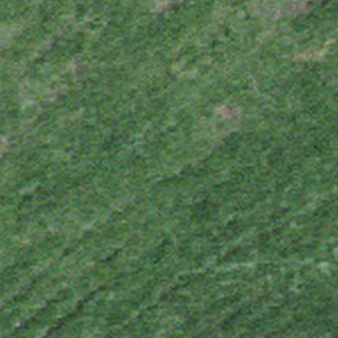
Label: other